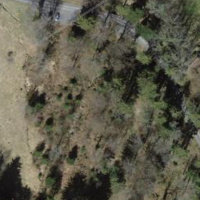
EUNIS habitat code: 41
Species observed at this site:
Sedum album